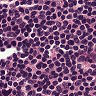
Metastatic tissue present: no